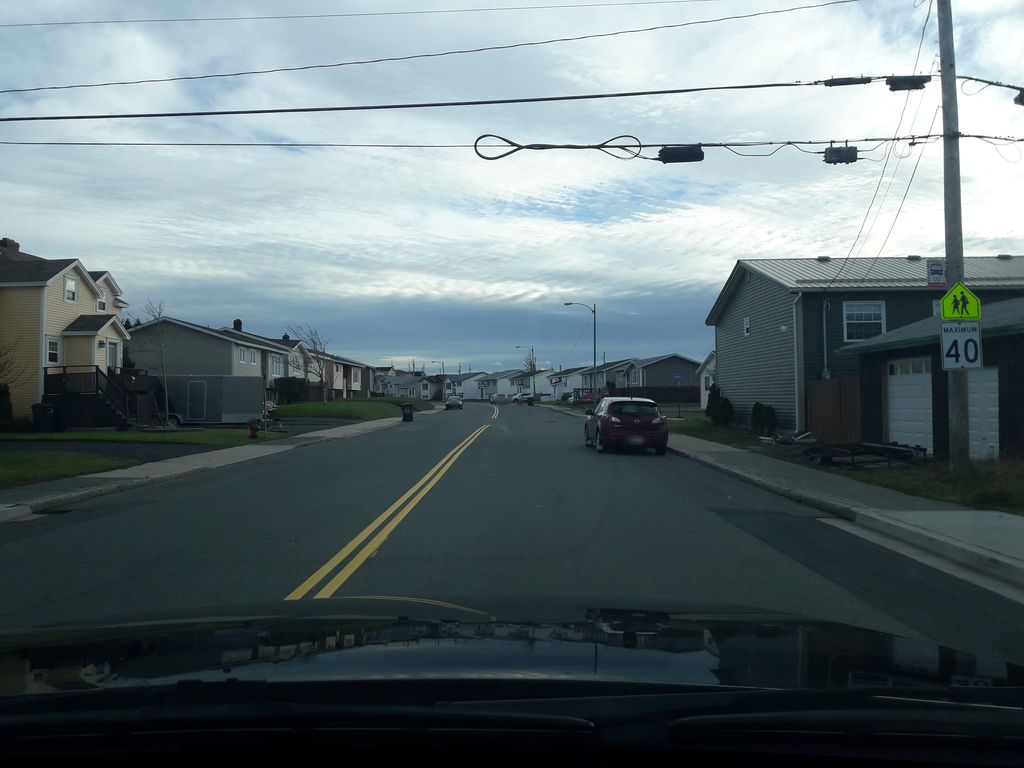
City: st_johns